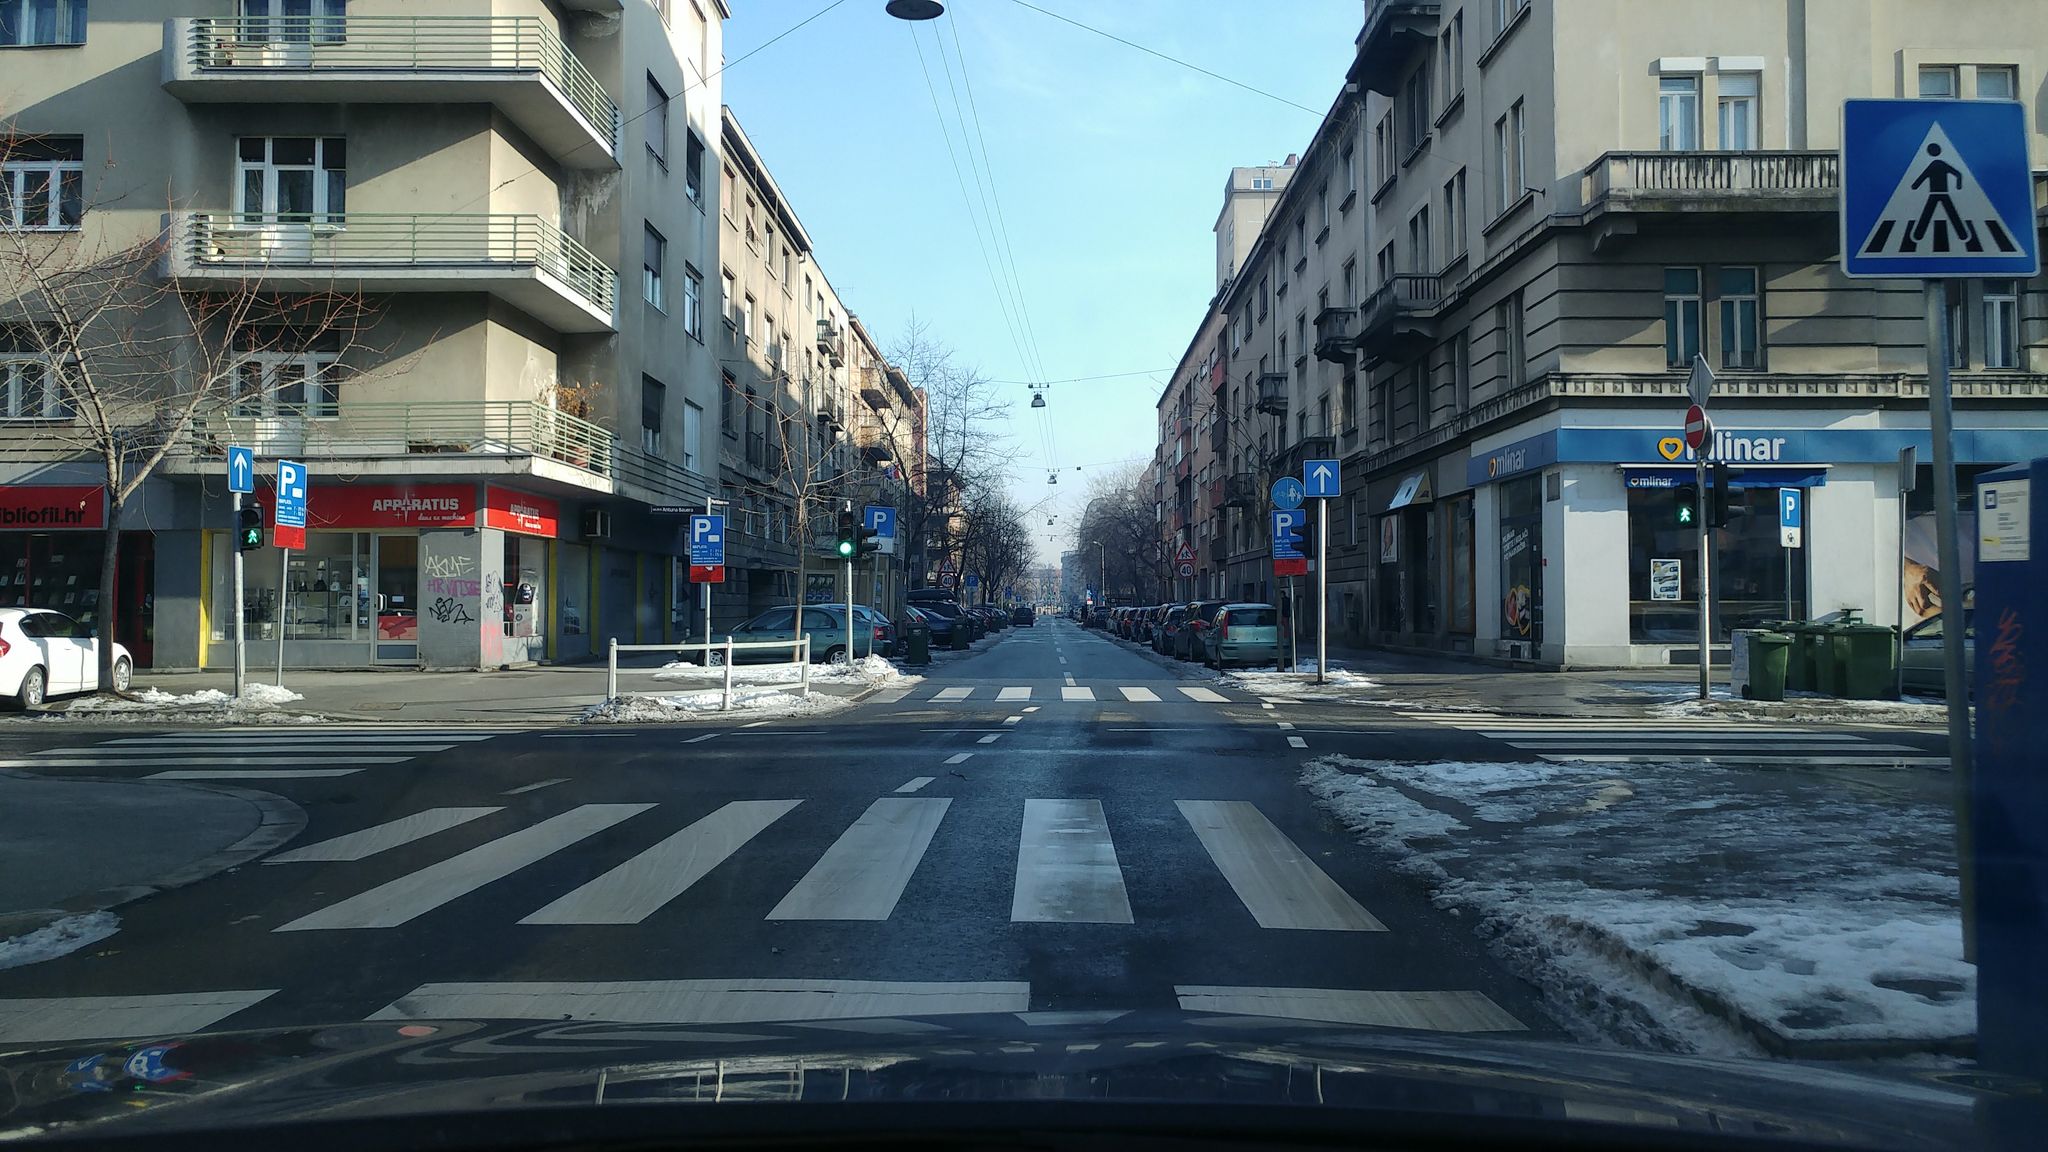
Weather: snowy
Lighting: day
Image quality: good
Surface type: driving surface
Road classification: path, footway
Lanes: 2
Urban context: urban centre
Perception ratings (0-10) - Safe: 5.51, Lively: 8.45, Beautiful: 5.13, Boring: 2.85, Depressing: 2.82, Wealthy: 5.02